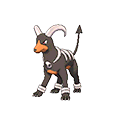
Pok\u00e9mon: houndoom